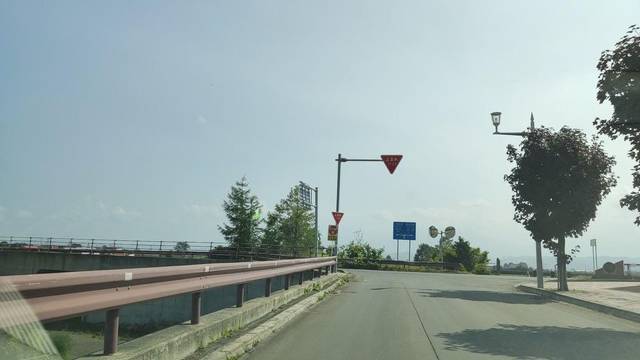
Region: Japan
Coordinates: 43.358, 142.382